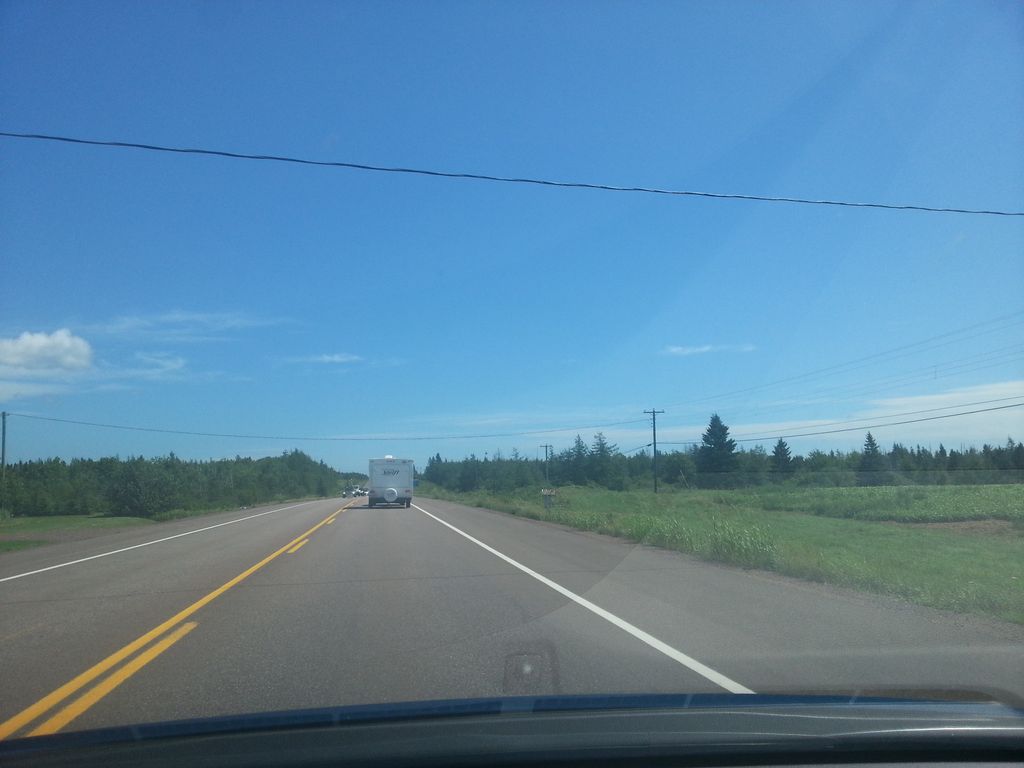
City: charlottetown